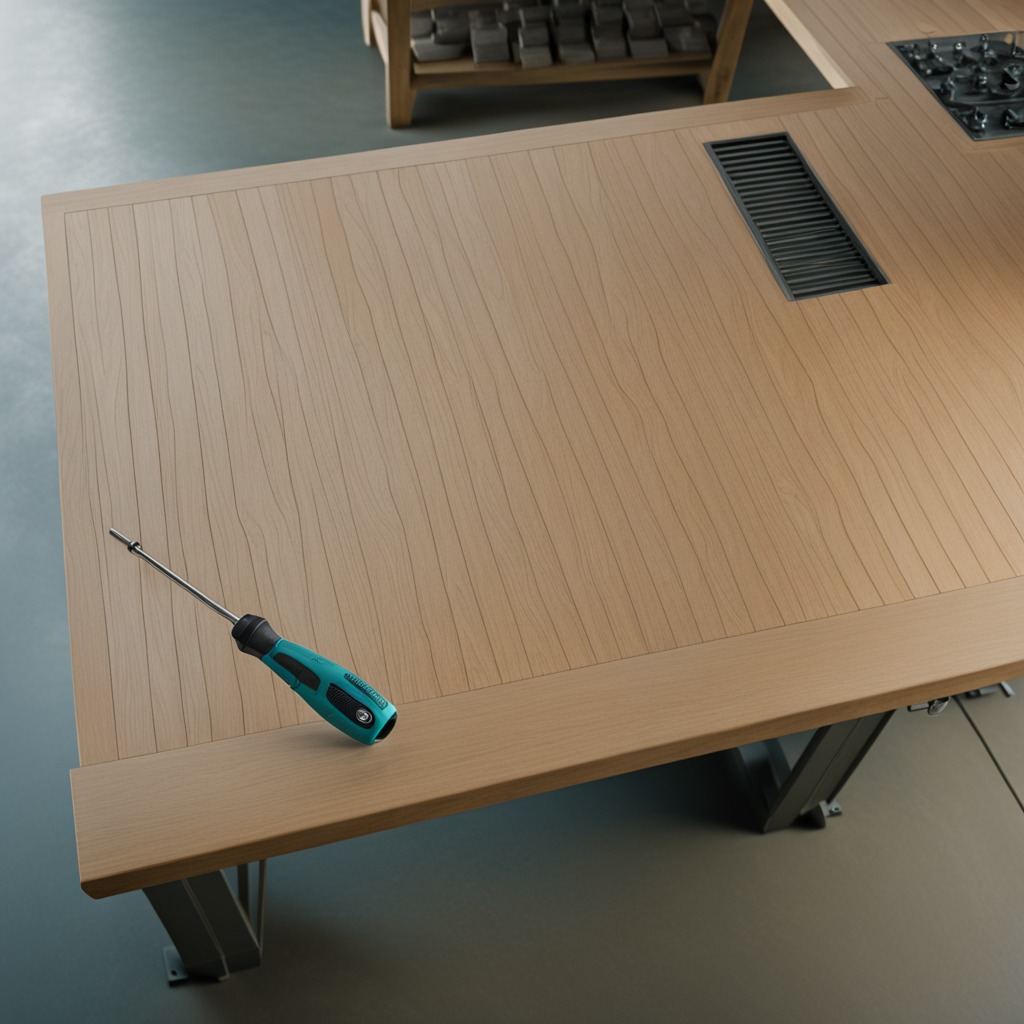
A screwdriver is lying on a workbench inside a coastal fishing gear workshop.